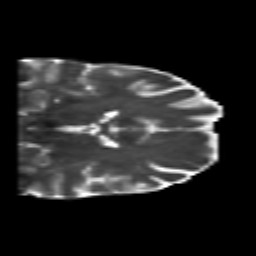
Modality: T2w
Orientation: coronal
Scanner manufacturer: siemens
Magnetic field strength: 3 T
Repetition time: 6.8 s
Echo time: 0.093 s